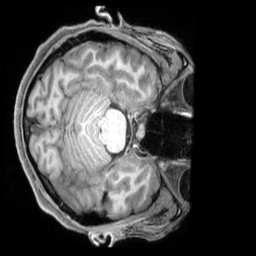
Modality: T1w
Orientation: axial
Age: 30
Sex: male
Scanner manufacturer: siemens
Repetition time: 2.3 s
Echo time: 0.00229 s